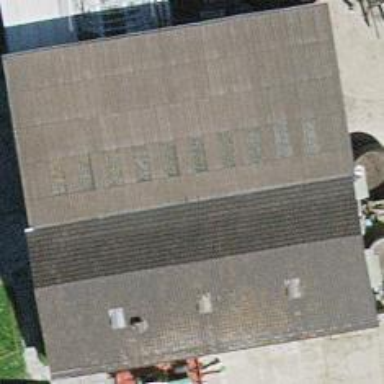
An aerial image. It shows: Farm auxiliary building.